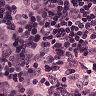
Metastatic tissue present: yes